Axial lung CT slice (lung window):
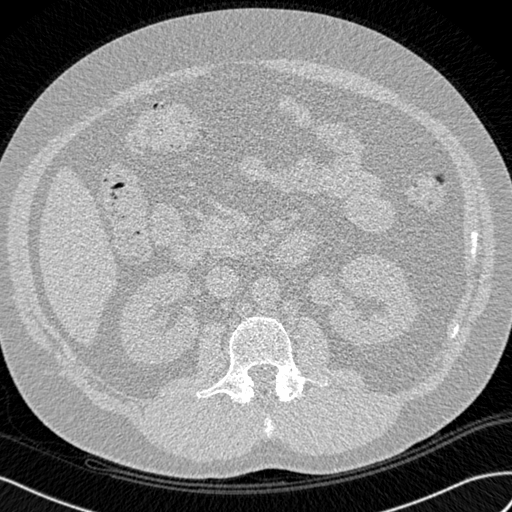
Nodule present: no